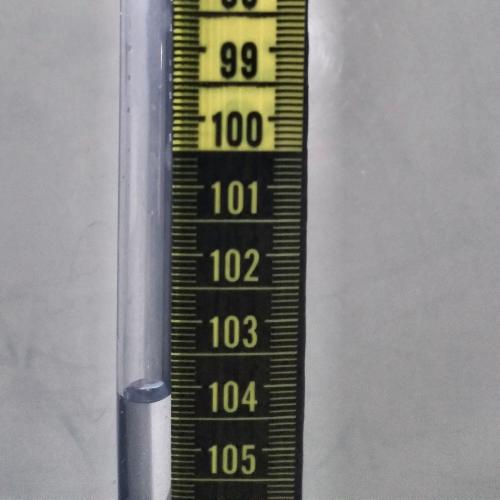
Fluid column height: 104.1 cm